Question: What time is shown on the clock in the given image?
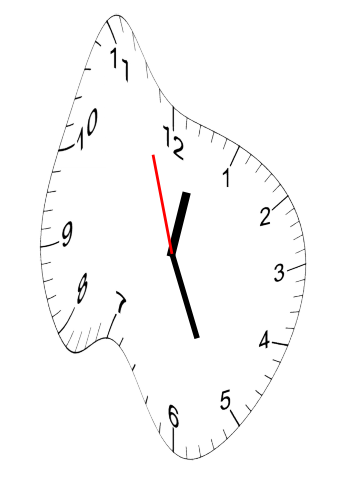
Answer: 12:25:57